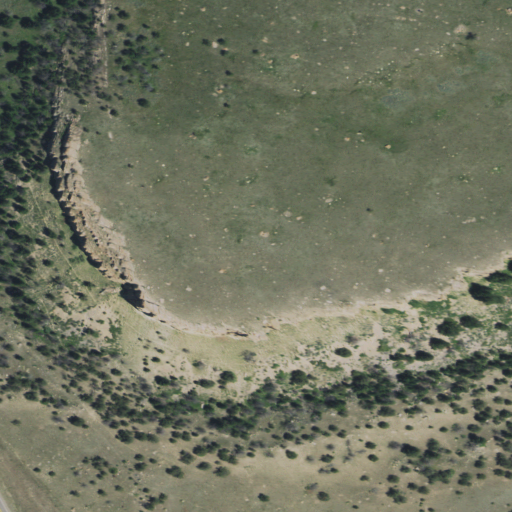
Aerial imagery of mountain in Wyoming named Antelope Mountain containing shrub, evergreen forest, and open development